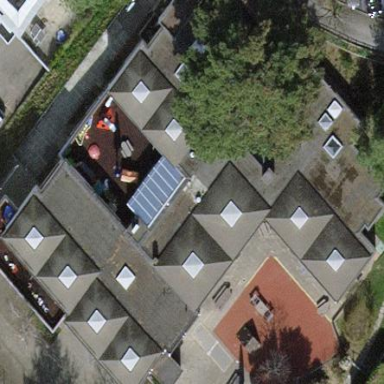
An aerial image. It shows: Kindergarten building.